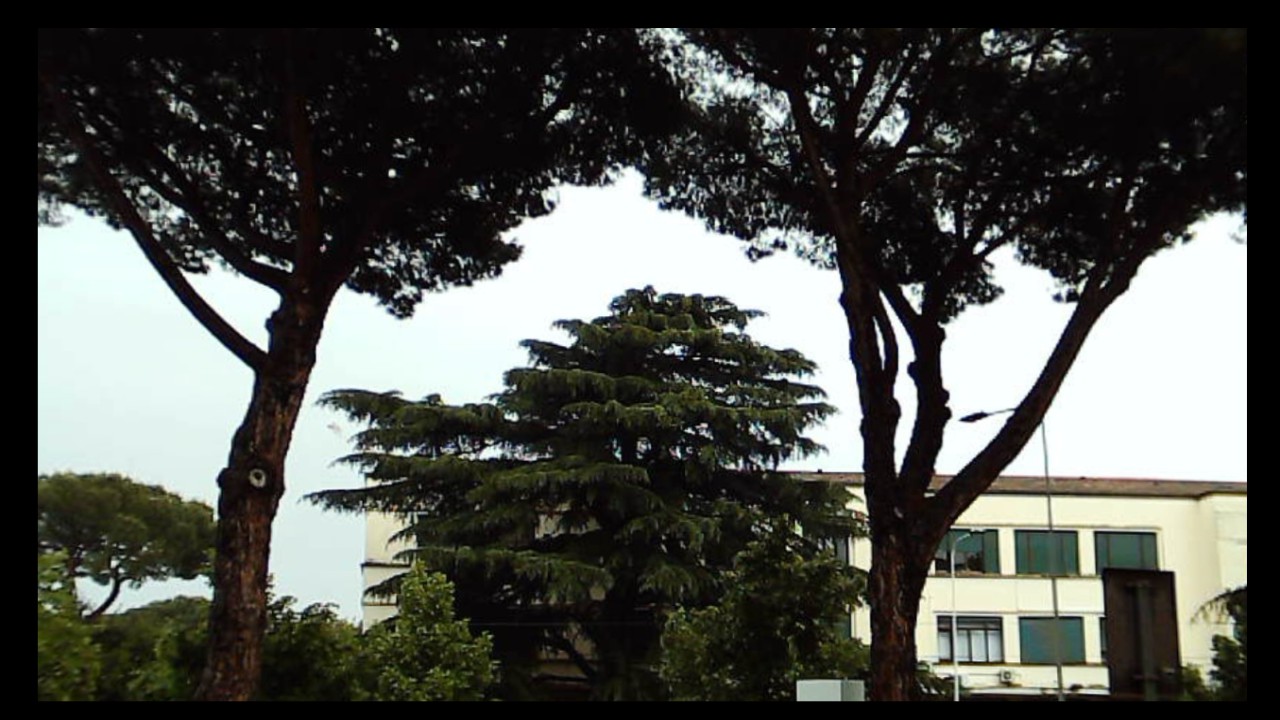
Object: DarwinFPV cineape20